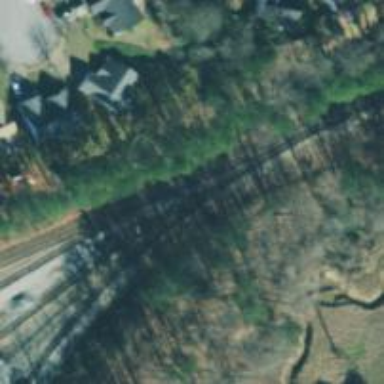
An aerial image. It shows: Rail spur service.